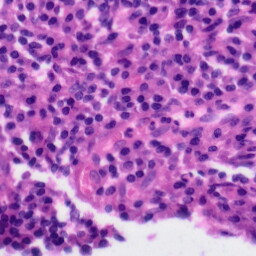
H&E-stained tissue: Tonsil